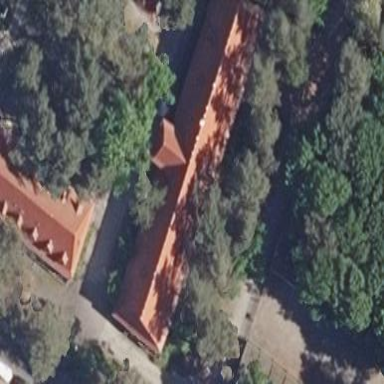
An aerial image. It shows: Hospital building.